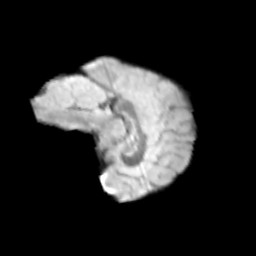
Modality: T2w
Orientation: sagittal
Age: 12
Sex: female
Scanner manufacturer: siemens
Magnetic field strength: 3 T
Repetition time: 3.8 s
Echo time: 0.07 s